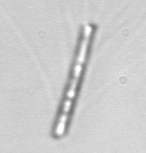
Label: Chaetoceros_subtilis